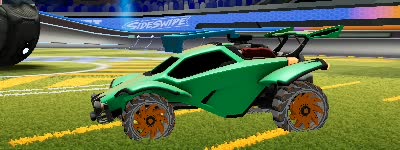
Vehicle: octane